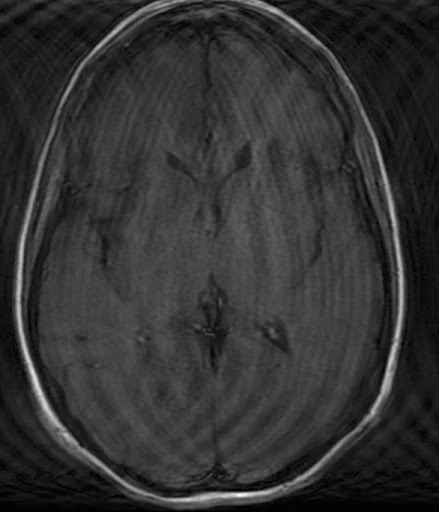
Label: notumor